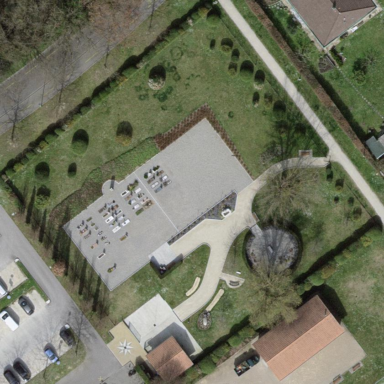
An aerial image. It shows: Cemetery.